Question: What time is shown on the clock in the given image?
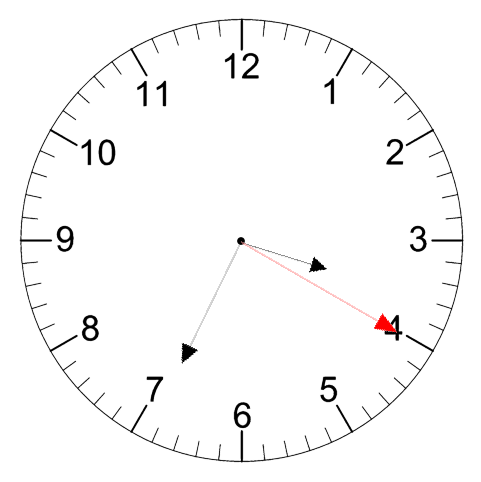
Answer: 03:34:20